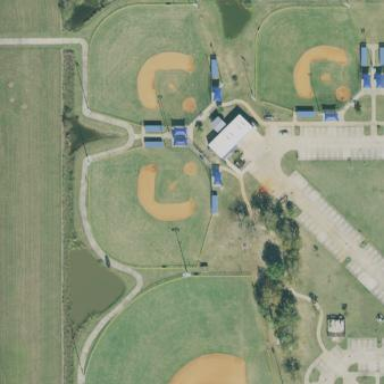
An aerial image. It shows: Baseball pitch for leisure and sports activities.